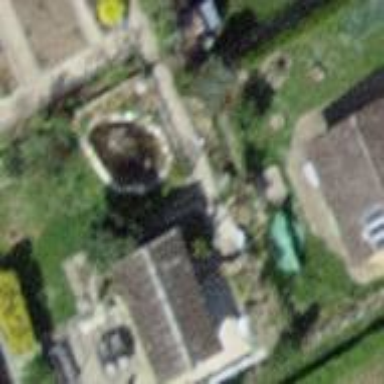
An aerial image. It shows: Allotment house.